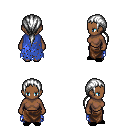
a pixel art fantasy rpg character, female body template, human, dark skin, blue tattered cape, robe skirt, white ponytail hairstyle, black slippers, four views (front, back, left, right), 2x2 character sprite sheet, small pixel art, hard edges, no anti-aliasing